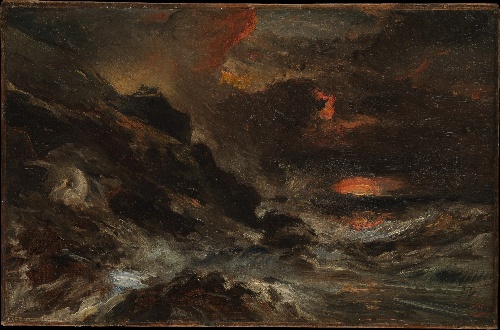
Title: A Storm off the Normandy Coast
Artist: Eugène Isabey
Artist bio: French, Paris 1803–1886 Lagny
Date: probably 1850s
Object type: Painting
Classification: Paintings
Medium: Oil on paper, laid down on canvas
Dimensions: 13 x 20 in. (33 x 50.8 cm)
Department: European Paintings
Credit line: Gift of The Eugene Victor Thaw Art Foundation, 2007
Accession year: 2007
Repository: Metropolitan Museum of Art, New York, NY
Tags: Storms|Seascapes|Waves